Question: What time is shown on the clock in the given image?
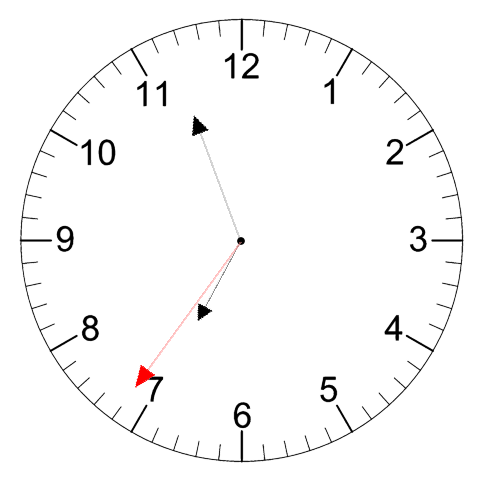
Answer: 06:56:36